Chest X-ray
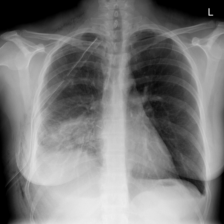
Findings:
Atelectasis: negative
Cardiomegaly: negative
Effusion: negative
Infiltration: positive
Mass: negative
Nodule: negative
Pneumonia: negative
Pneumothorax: positive
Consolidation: negative
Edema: negative
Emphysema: positive
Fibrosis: negative
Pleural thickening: negative
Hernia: negative